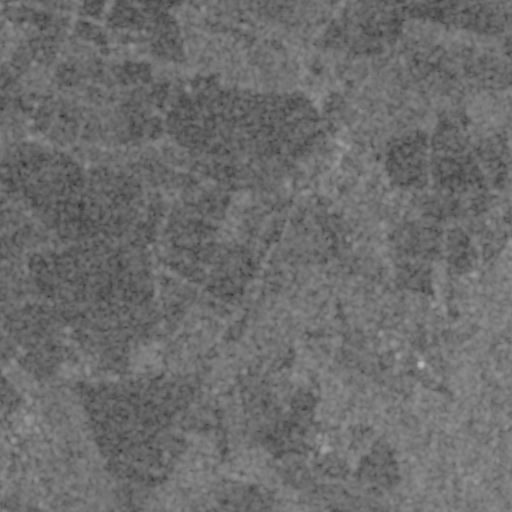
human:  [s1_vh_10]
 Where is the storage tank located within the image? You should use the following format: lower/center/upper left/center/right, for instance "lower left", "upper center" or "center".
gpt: The storage tank is located in the upper right of the image.
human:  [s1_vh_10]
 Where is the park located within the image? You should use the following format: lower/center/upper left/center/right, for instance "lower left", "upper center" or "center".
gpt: There is no park in the image.

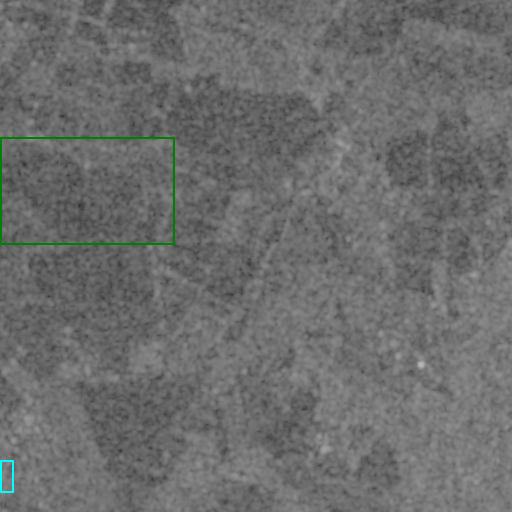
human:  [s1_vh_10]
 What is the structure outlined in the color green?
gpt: The structure outlined in green is a crop field.
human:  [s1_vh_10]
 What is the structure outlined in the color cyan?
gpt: The structure outlined in cyan is a park.
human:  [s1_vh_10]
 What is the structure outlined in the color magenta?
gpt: There is no magenta outline.